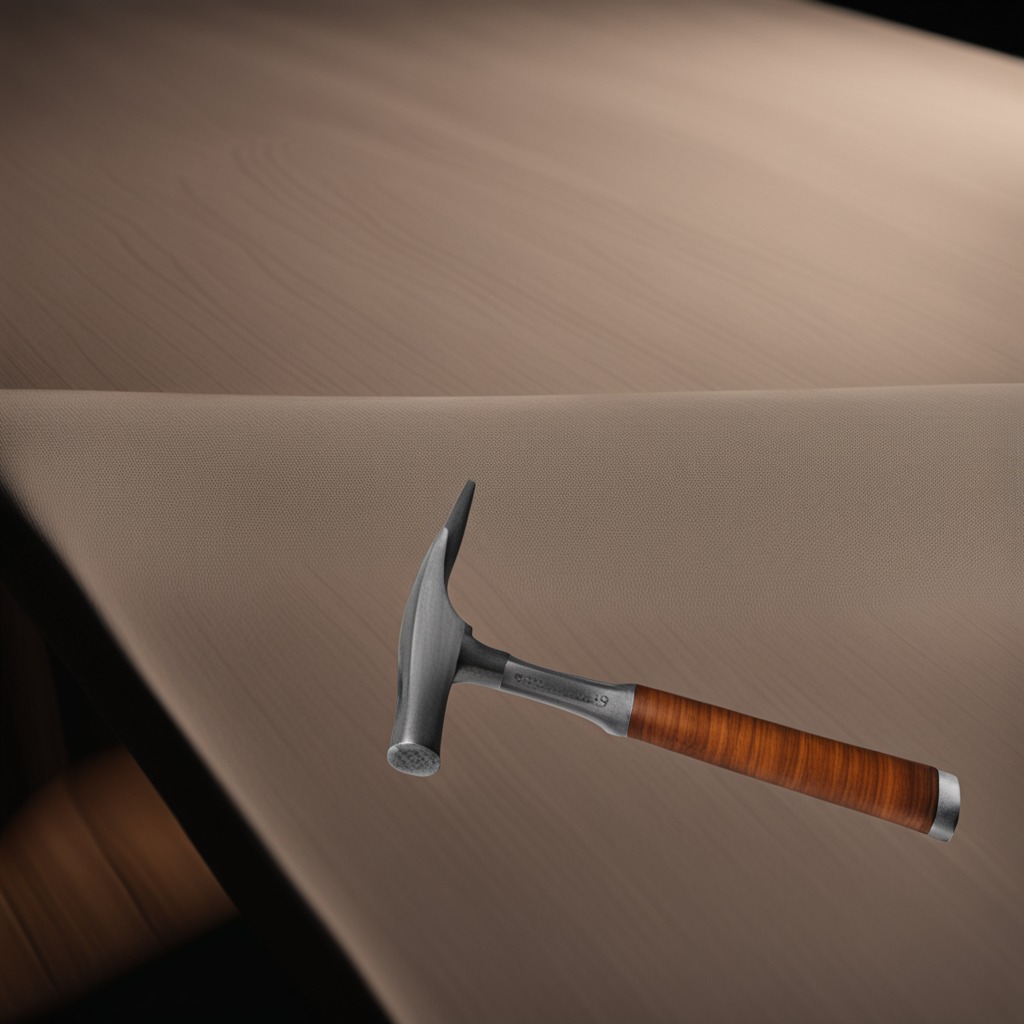
A hammer lies on the wooden table.